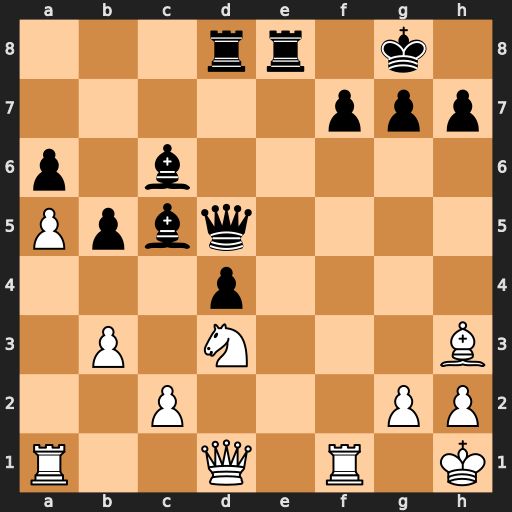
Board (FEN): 3rr1k1/5ppp/p1b5/Ppbq4/3p4/1P1N3B/2P3PP/R2Q1R1K
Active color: w
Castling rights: -
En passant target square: -
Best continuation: Rf5 Qd6 Rxc5